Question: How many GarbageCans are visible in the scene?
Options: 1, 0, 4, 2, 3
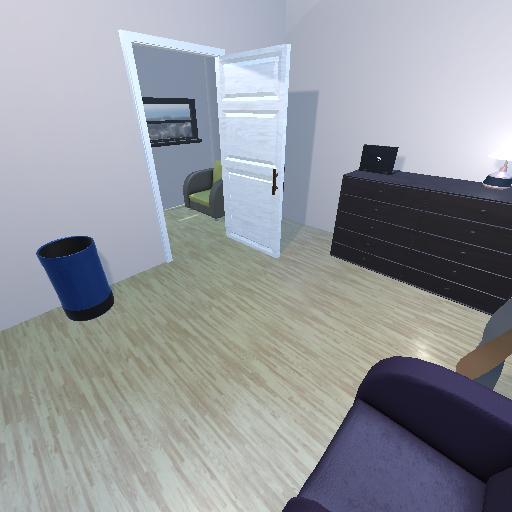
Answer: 1